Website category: movie
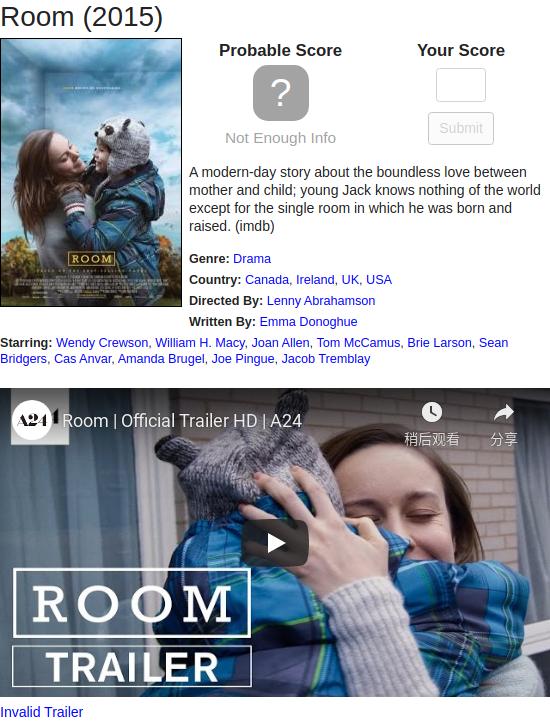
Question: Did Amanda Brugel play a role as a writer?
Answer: no

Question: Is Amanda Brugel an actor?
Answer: yes

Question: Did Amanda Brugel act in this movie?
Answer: yes

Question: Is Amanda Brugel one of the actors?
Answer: yes

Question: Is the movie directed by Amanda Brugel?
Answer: no

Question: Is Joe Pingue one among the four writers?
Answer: no

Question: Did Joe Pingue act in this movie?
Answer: yes

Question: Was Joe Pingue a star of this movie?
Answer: yes

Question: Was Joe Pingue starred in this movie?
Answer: yes

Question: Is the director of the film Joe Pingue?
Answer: no

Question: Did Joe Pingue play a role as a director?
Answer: no

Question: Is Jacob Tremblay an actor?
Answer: yes

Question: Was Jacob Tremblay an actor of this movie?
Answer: yes

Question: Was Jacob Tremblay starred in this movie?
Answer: yes

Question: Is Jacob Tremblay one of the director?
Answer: no

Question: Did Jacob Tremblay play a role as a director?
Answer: no